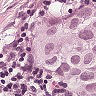
Metastatic tissue present: yes